Question: I'm trying to achieve scroll view with multiple images. I put the UIScrollView and put 3 UIImageView which the last one is out of bounds. I though that i can scroll the content of the srollview component. How could i achieve this. I have just found examples where the scrollView show just one picture at the time. How could i have multiple pictures shown in UIScrollView.
Something like this:

Thanks
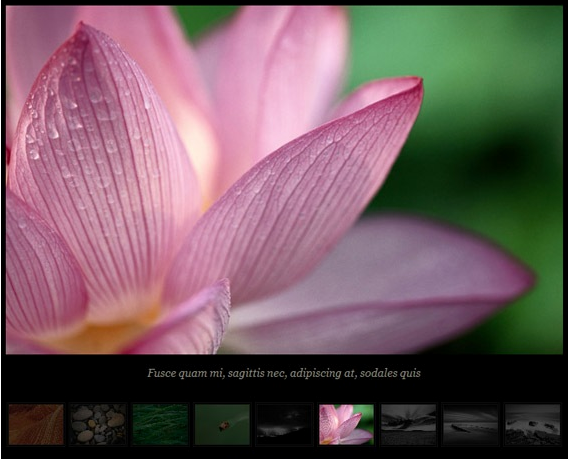
Answer: OK the correct method which i was looking for is setContentSize. I thought that there is some setting to do this automatically to the included content. But as Grett writhed there is nothing like that. So i guest this is the only way do that.